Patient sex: M
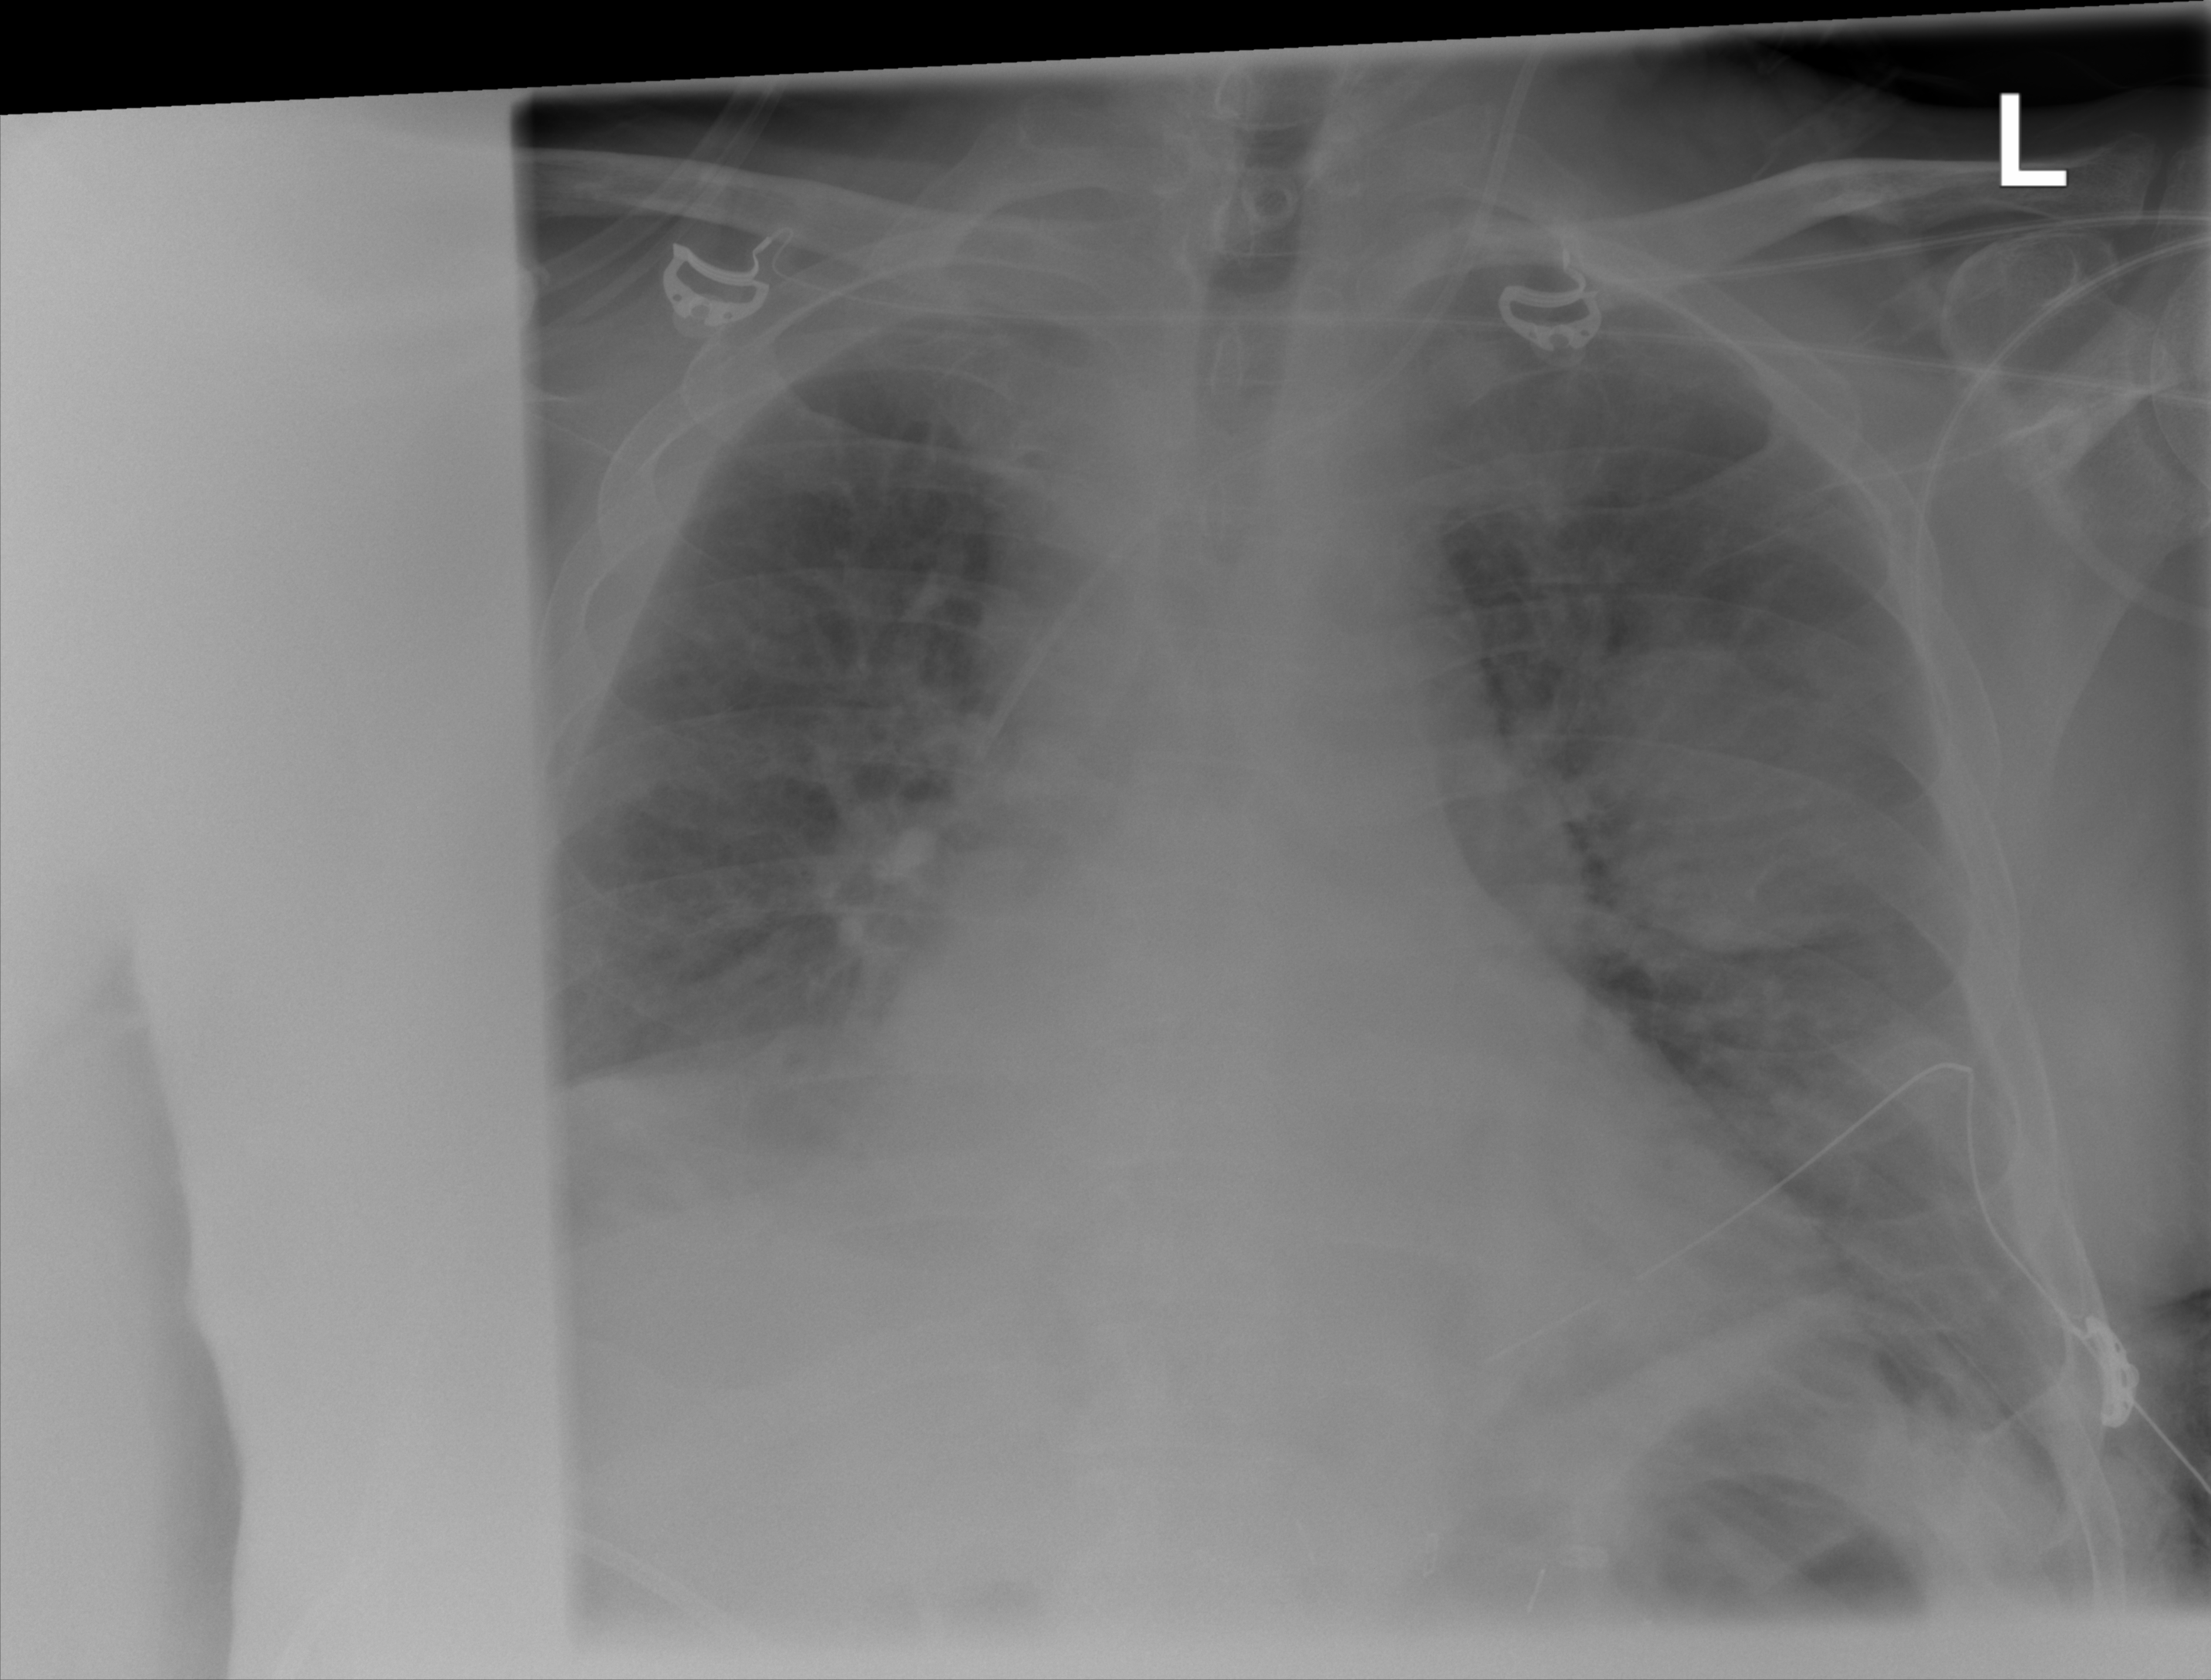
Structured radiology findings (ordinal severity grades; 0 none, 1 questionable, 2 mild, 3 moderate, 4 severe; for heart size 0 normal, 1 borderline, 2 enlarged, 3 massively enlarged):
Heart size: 1
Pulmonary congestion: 2
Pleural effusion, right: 2
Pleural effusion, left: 2
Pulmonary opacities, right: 2
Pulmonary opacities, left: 0
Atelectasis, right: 2
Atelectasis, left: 2